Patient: sex F, age 56
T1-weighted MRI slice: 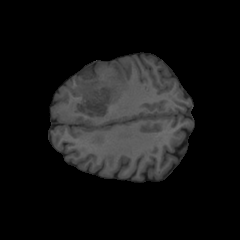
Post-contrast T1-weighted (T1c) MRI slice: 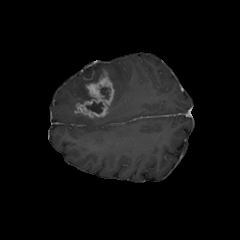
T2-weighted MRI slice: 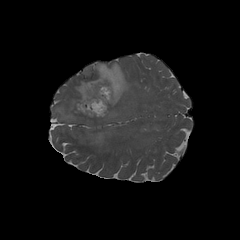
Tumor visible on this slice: yes
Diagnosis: Glioblastoma, IDH-wildtype
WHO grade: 4